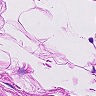
Metastatic tissue present: no